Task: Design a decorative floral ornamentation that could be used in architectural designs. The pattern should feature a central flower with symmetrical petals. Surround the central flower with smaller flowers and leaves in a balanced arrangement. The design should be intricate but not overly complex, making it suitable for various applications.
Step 86:
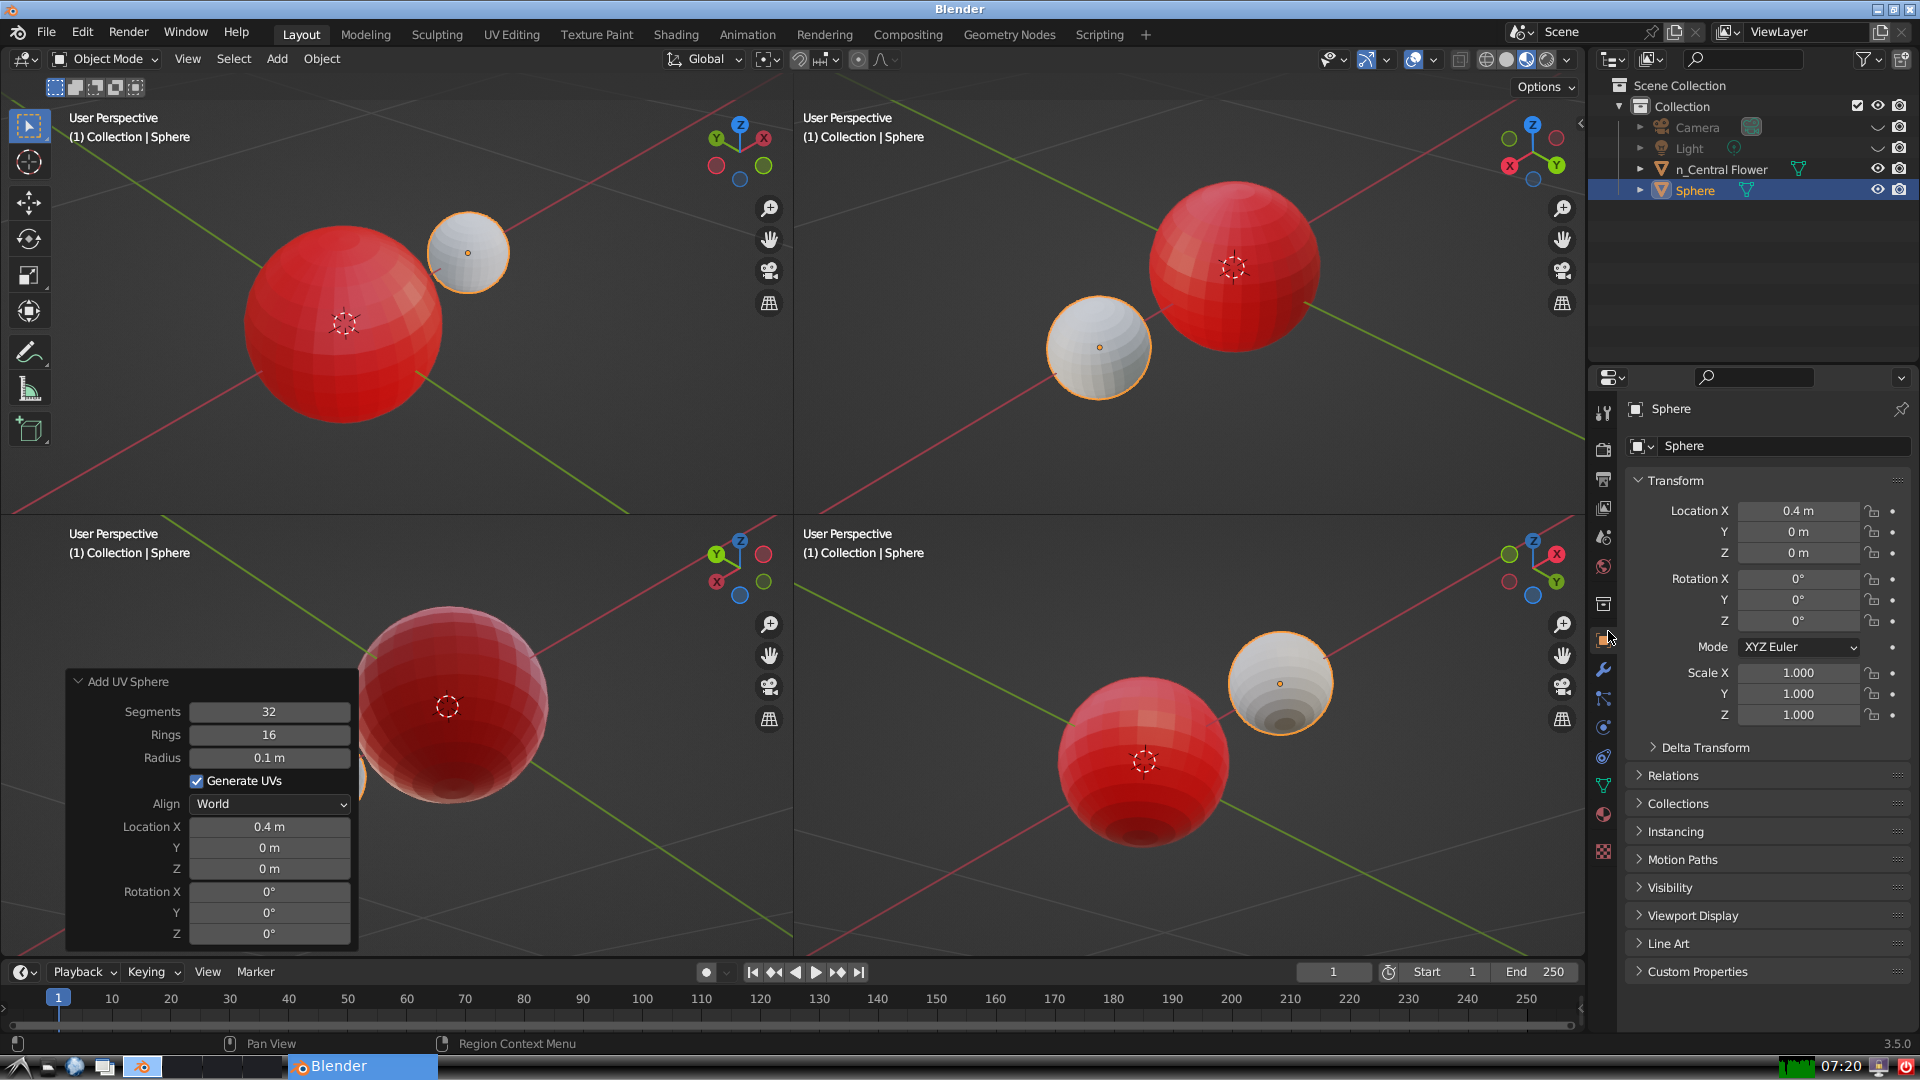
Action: {"mouse_move": [1732, 445]}